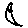
Label: moon